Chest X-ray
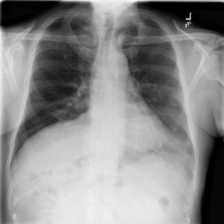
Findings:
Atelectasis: negative
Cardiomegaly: negative
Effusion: negative
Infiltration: negative
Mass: negative
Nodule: negative
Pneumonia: negative
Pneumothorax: negative
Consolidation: negative
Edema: negative
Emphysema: negative
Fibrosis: negative
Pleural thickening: negative
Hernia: negative